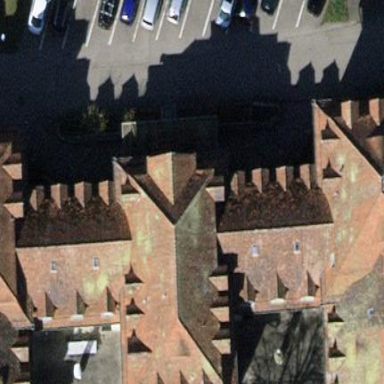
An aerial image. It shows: Hospital building with gabled roof.